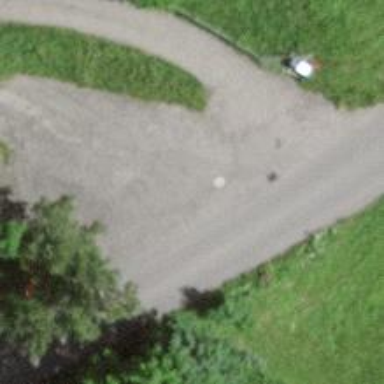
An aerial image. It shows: Bench.